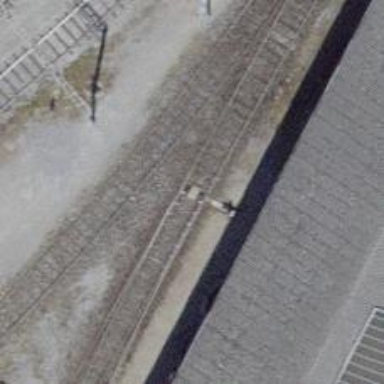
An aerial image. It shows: Railway switch.